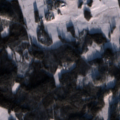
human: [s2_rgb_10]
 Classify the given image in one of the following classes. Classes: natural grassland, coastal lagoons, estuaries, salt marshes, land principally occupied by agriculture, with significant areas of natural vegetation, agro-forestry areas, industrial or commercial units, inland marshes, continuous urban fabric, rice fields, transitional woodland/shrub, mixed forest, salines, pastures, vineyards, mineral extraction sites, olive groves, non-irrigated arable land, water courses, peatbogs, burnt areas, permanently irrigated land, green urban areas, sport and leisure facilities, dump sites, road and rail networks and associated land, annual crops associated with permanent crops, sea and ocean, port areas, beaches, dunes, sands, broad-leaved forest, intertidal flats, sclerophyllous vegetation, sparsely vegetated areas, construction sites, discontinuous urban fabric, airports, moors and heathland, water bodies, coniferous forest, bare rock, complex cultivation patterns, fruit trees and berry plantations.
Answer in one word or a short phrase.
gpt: non-irrigated arable land, land principally occupied by agriculture, with significant areas of natural vegetation, coniferous forest, mixed forest